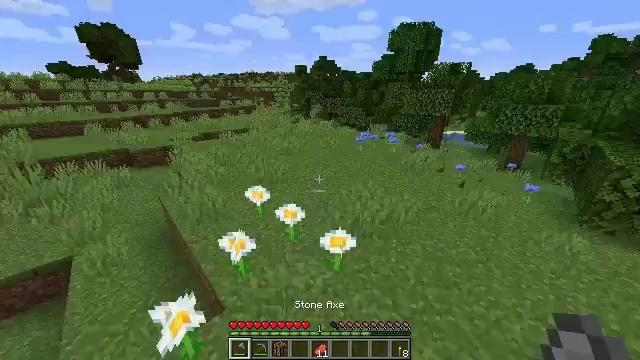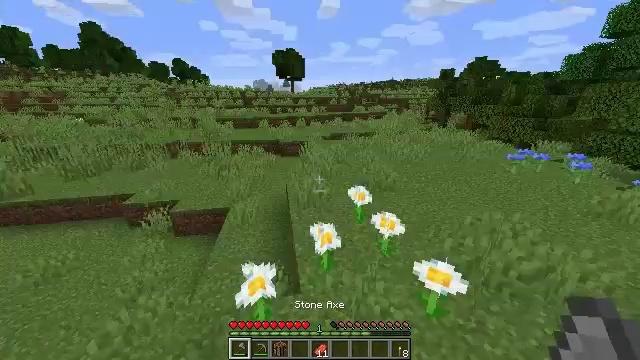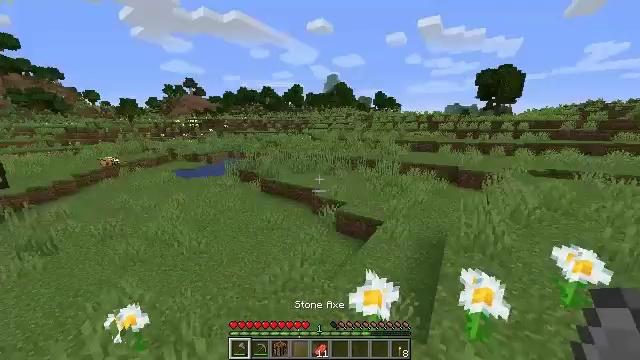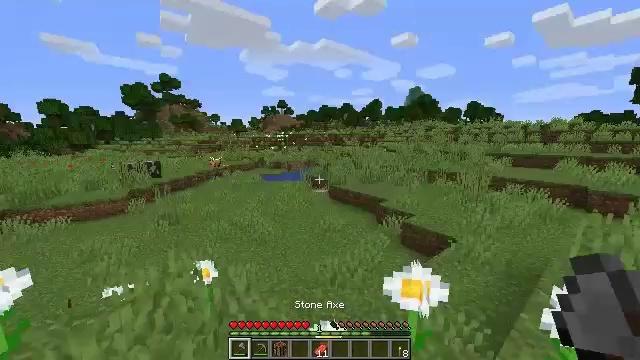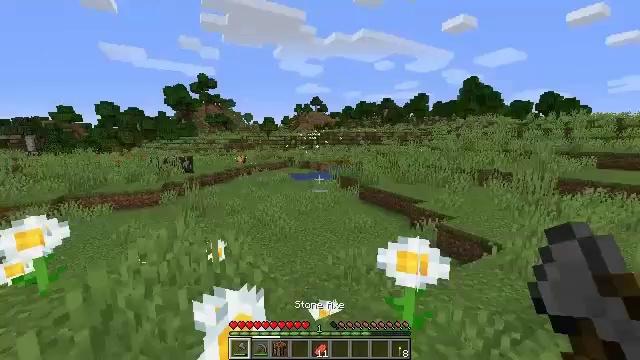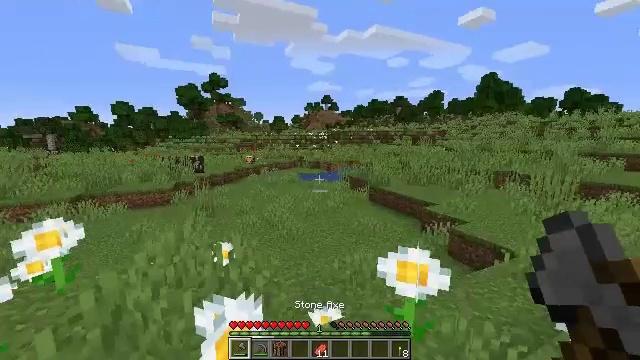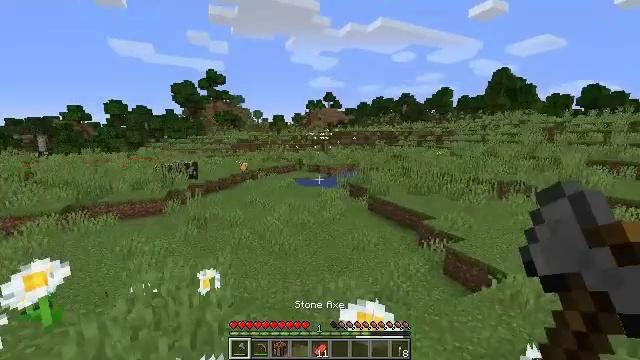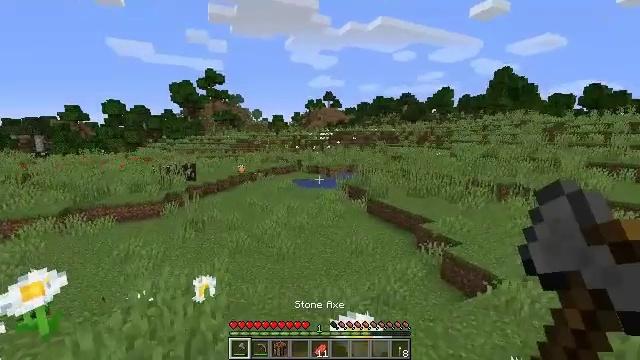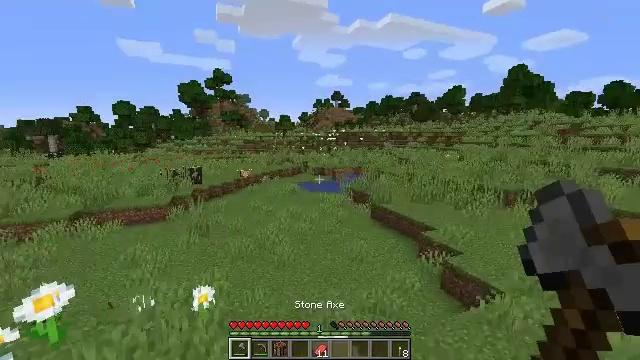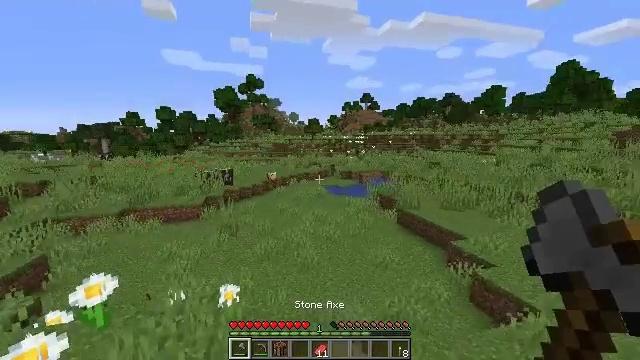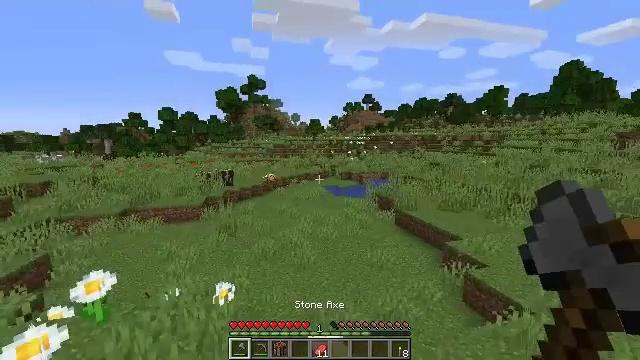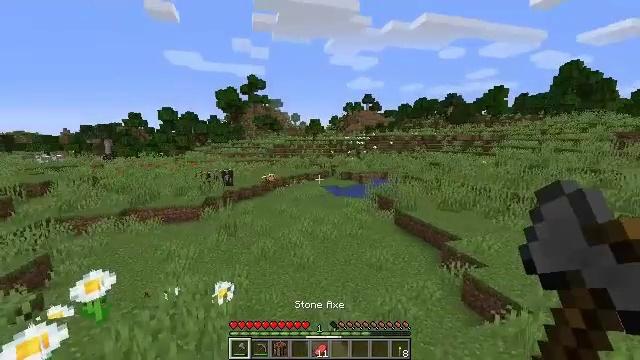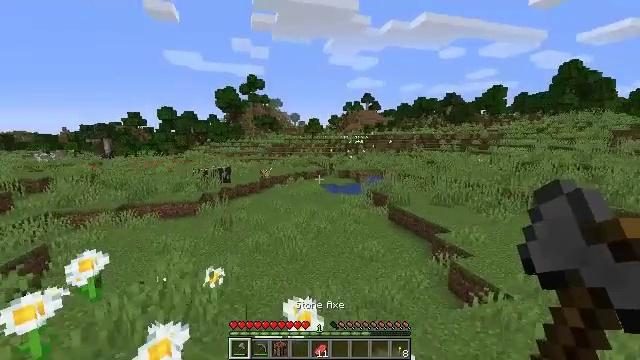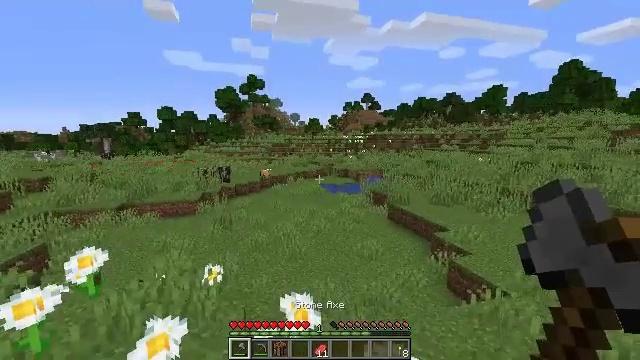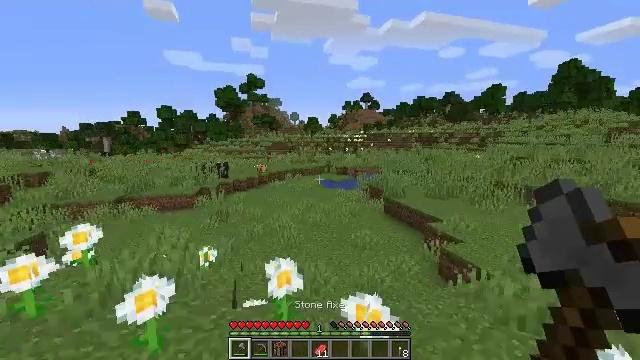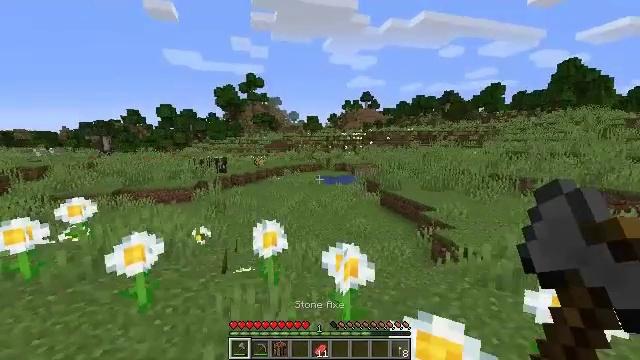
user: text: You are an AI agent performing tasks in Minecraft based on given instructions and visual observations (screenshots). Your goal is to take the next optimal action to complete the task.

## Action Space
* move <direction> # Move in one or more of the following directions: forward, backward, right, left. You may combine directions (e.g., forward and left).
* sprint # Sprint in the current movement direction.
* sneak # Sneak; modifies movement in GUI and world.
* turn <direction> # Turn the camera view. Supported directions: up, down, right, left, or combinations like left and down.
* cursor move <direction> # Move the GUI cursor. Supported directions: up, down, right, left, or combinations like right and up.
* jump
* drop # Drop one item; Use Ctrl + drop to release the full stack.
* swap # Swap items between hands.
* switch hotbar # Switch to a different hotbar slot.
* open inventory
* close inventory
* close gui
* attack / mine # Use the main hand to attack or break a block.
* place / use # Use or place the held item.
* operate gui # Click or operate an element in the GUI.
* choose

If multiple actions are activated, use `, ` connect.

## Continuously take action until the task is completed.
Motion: motion action
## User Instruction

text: Hunt the bee.
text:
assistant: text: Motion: move forward and move right, sprint, turn left and up, jump
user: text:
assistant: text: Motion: move forward and move right, sprint, turn left and up, jump
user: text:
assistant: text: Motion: move right, sprint, turn left and up, jump
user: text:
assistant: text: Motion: move right, sprint, turn left and up, jump
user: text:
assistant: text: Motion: move right, sprint, turn left, jump
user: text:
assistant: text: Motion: move back and move right, sprint, jump
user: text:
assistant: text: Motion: move back and move right, sprint, jump
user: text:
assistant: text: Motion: move back and move right, sprint, turn left, jump
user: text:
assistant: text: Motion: move back and move right, sprint, turn left, jump
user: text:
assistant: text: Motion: move back and move right, sprint, jump
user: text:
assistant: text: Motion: move back and move right, sprint, jump
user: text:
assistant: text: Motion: move back and move right, sprint, jump
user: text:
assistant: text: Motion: move back and move right, sprint, jump
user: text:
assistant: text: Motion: move back and move right, sprint, jump
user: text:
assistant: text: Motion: move back and move right, sprint, jump
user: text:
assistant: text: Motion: move back and move right, sprint, jump
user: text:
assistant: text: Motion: move back and move right, sprint, jump
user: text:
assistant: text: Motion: move back and move right, sprint, turn right, jump
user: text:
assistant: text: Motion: move right, sprint, turn right and down, jump
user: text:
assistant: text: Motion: move forward and move right, sprint, turn right and down, jump
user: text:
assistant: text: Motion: move forward and move right, sprint, turn right and down
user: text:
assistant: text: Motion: move forward and move right, sprint, turn right and down
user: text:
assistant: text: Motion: move forward, sprint, turn right
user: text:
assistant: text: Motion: move forward, sprint, turn right
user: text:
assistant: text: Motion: move forward, sprint, turn right
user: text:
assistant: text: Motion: move forward, sprint
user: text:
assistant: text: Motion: move forward, sprint
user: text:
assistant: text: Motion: move forward, sprint
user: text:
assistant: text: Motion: move forward, sprint
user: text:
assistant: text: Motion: move forward, sprint, turn right